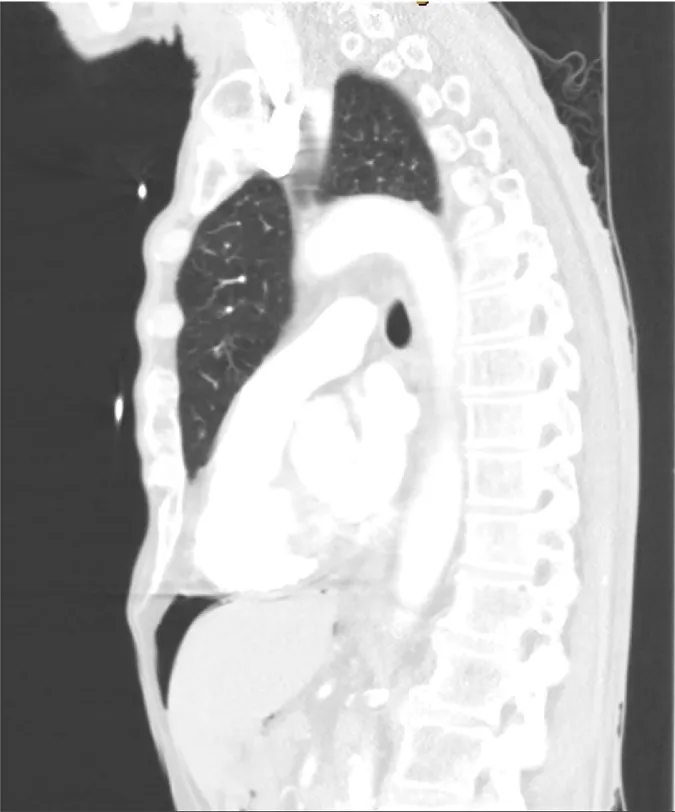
The patient was asymptomatic despite the pneumoperitoneum.
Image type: radiology (ct)